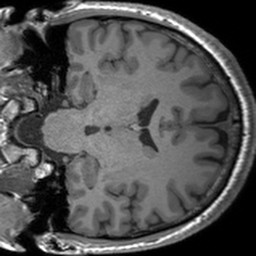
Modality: T1w
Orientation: coronal
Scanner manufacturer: siemens
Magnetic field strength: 3 T
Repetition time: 1.54 s
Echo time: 0.00234 s